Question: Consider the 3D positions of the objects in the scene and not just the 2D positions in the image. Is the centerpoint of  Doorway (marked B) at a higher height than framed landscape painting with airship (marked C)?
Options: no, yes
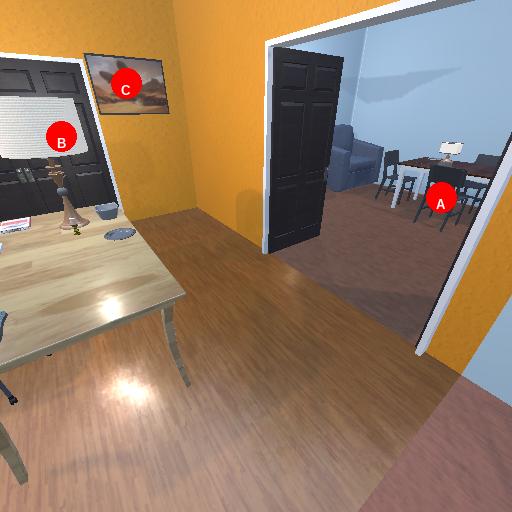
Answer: no